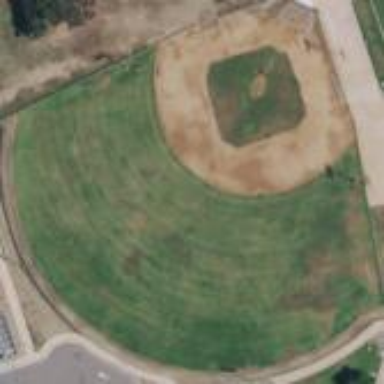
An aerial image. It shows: Baseball pitch for leisure land activities.